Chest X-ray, PA view. Patient: 58 years old, sex M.
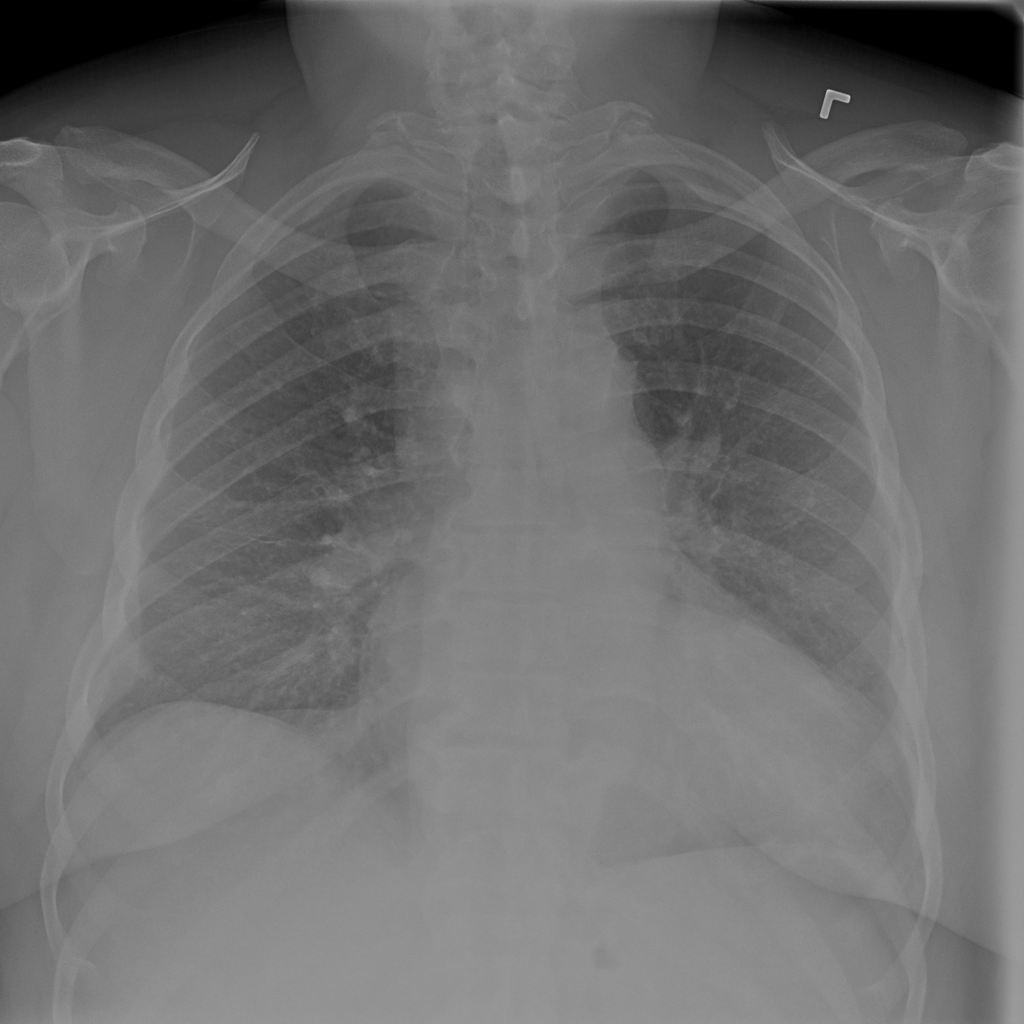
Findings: No Finding